Question: I am a newbie in Swing and I am using a JTable object in order to display some information.
Basically the frame contains a JPanel -> GridBagLayout manager.
The JPanel contains a JLabel ("Status Table"), a JScrollPane which contains the JTable, the "Sort by" JButton and a JComboBox.
How can I set the width of the columns/ column headers in order to completely display the text contained in them?
I tried to use
'''
table.getColumnModel().getColumn(i).setPreferredWidth(my_width);
'''
but the problem is that in order to achieve the results I want, the sum of all the columns' widths is larger than the JScrollPane's width, so nothing will happen, they will remain the same as before.
I tried to use the setSize method for JScrollPane in order to resize it to be as large as the window... but because of the GridBagLayout manager it seems that it cannot get larger than a certain size, which still doesn't fit the text.
Additional info:
The JTable is built from a model that I've implemented and the only GridBagConstraints that I've modified are gridx, gridy and fill = BOTH.

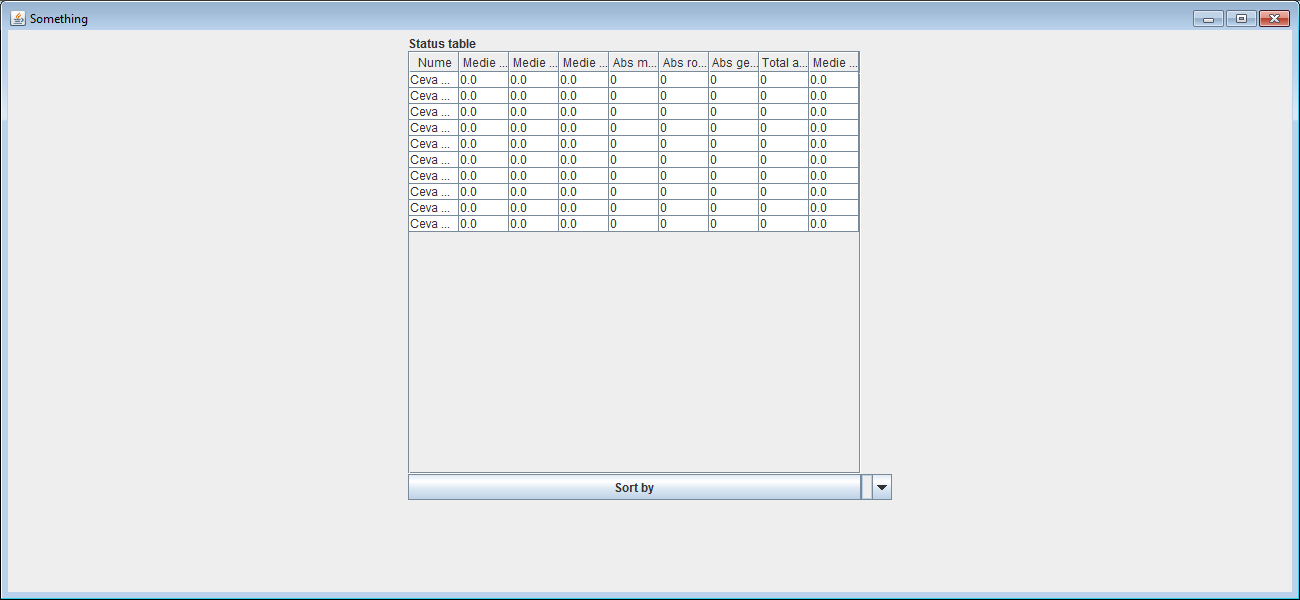
Answer: See the <URL> for an easy way to size each column.
Only the table should be added to the scrollpane. You may also need to use:
'''
table.setAutoResizeMode( JTable.AUTO_RESIZE_OFF );
'''
To allow each column to be displayed at its preferred size.
> the sum of all the columns' widths is larger than the JScrollPane's width, so nothing will happen,
You have a problem with the gridbag constaints. The component should grow to fill all the space. Maybe it will be easier to use a BorderLayout. Add the scrollpane to the center and add the other components to the north/south. You can nest panels with different layout managers to get your desired layout.